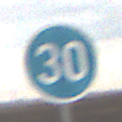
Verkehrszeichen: VorgeschriebeneMindestgeschwindigkeit
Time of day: MorningAfternoon
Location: Outdoor (Nature)
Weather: Overcast
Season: NotSpecified
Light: Natural